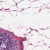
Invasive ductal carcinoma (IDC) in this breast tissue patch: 0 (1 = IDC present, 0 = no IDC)